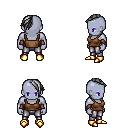
a pixel art fantasy rpg character, male body template, dark elf, purple skin, brown pirate shirt, metal pants, gray long mohawk hairstyle, leather bracers, gold boots, four views (front, back, left, right), 2x2 character sprite sheet, small pixel art, hard edges, no anti-aliasing